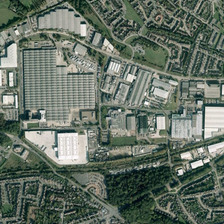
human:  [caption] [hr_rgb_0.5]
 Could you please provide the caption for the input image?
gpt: a large number of tall trees were planted around the factory district .

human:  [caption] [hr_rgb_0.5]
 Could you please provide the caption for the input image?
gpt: a large number of tall trees were planted around the factory district .

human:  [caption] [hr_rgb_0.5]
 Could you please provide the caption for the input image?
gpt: a large number of buildings have been built around the factory .

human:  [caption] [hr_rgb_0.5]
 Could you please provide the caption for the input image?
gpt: a large number of buildings have been built around the factory .

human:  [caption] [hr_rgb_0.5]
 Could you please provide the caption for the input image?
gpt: a large number of buildings have been built around the factory .